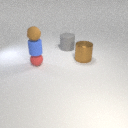
small brown rubber sphere above small blue rubber cylinder